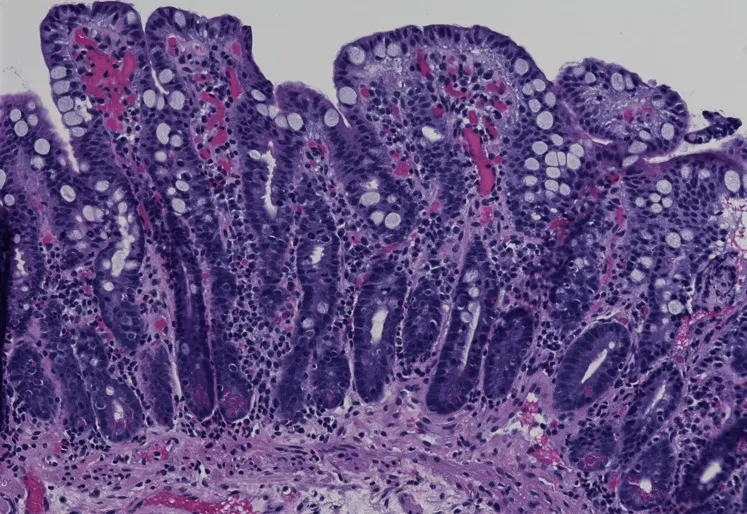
Microscopic photograph demonstrating villous blunting in the duodenum; 20x magnification H&E stain.
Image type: pathology (h&e)